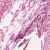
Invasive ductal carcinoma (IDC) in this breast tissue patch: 0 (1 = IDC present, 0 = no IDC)